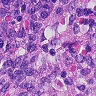
Metastatic tissue present: no